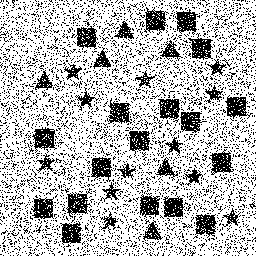
Squares: 18
Triangles: 6
Stars: 12
Total shapes: 36